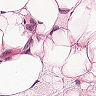
Metastatic tissue present: yes